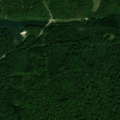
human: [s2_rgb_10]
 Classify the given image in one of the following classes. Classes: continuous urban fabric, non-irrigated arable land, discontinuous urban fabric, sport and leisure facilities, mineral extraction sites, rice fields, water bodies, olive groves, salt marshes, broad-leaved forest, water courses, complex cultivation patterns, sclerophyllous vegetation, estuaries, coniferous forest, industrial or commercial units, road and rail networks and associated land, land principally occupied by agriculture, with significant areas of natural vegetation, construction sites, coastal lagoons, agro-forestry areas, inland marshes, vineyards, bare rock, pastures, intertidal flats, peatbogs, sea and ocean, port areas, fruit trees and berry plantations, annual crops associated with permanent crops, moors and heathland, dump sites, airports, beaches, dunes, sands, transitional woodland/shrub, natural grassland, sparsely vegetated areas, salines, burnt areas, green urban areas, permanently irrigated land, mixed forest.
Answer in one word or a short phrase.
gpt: complex cultivation patterns, broad-leaved forest, water bodies